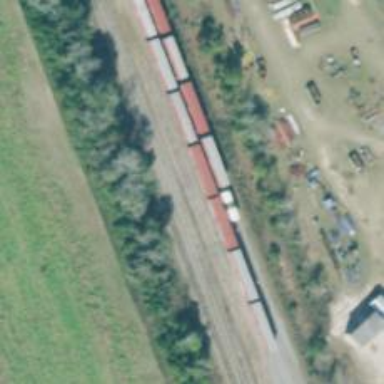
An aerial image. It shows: Railway yard in service.